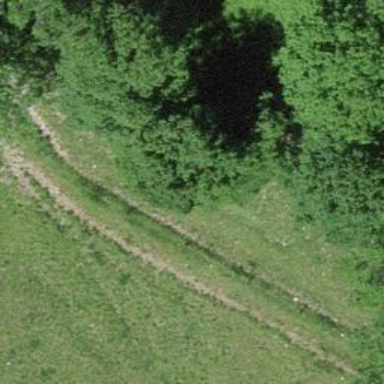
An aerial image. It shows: Path on the ground.